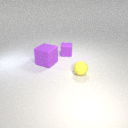
small purple rubber cube to the left of small yellow rubber sphere